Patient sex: F
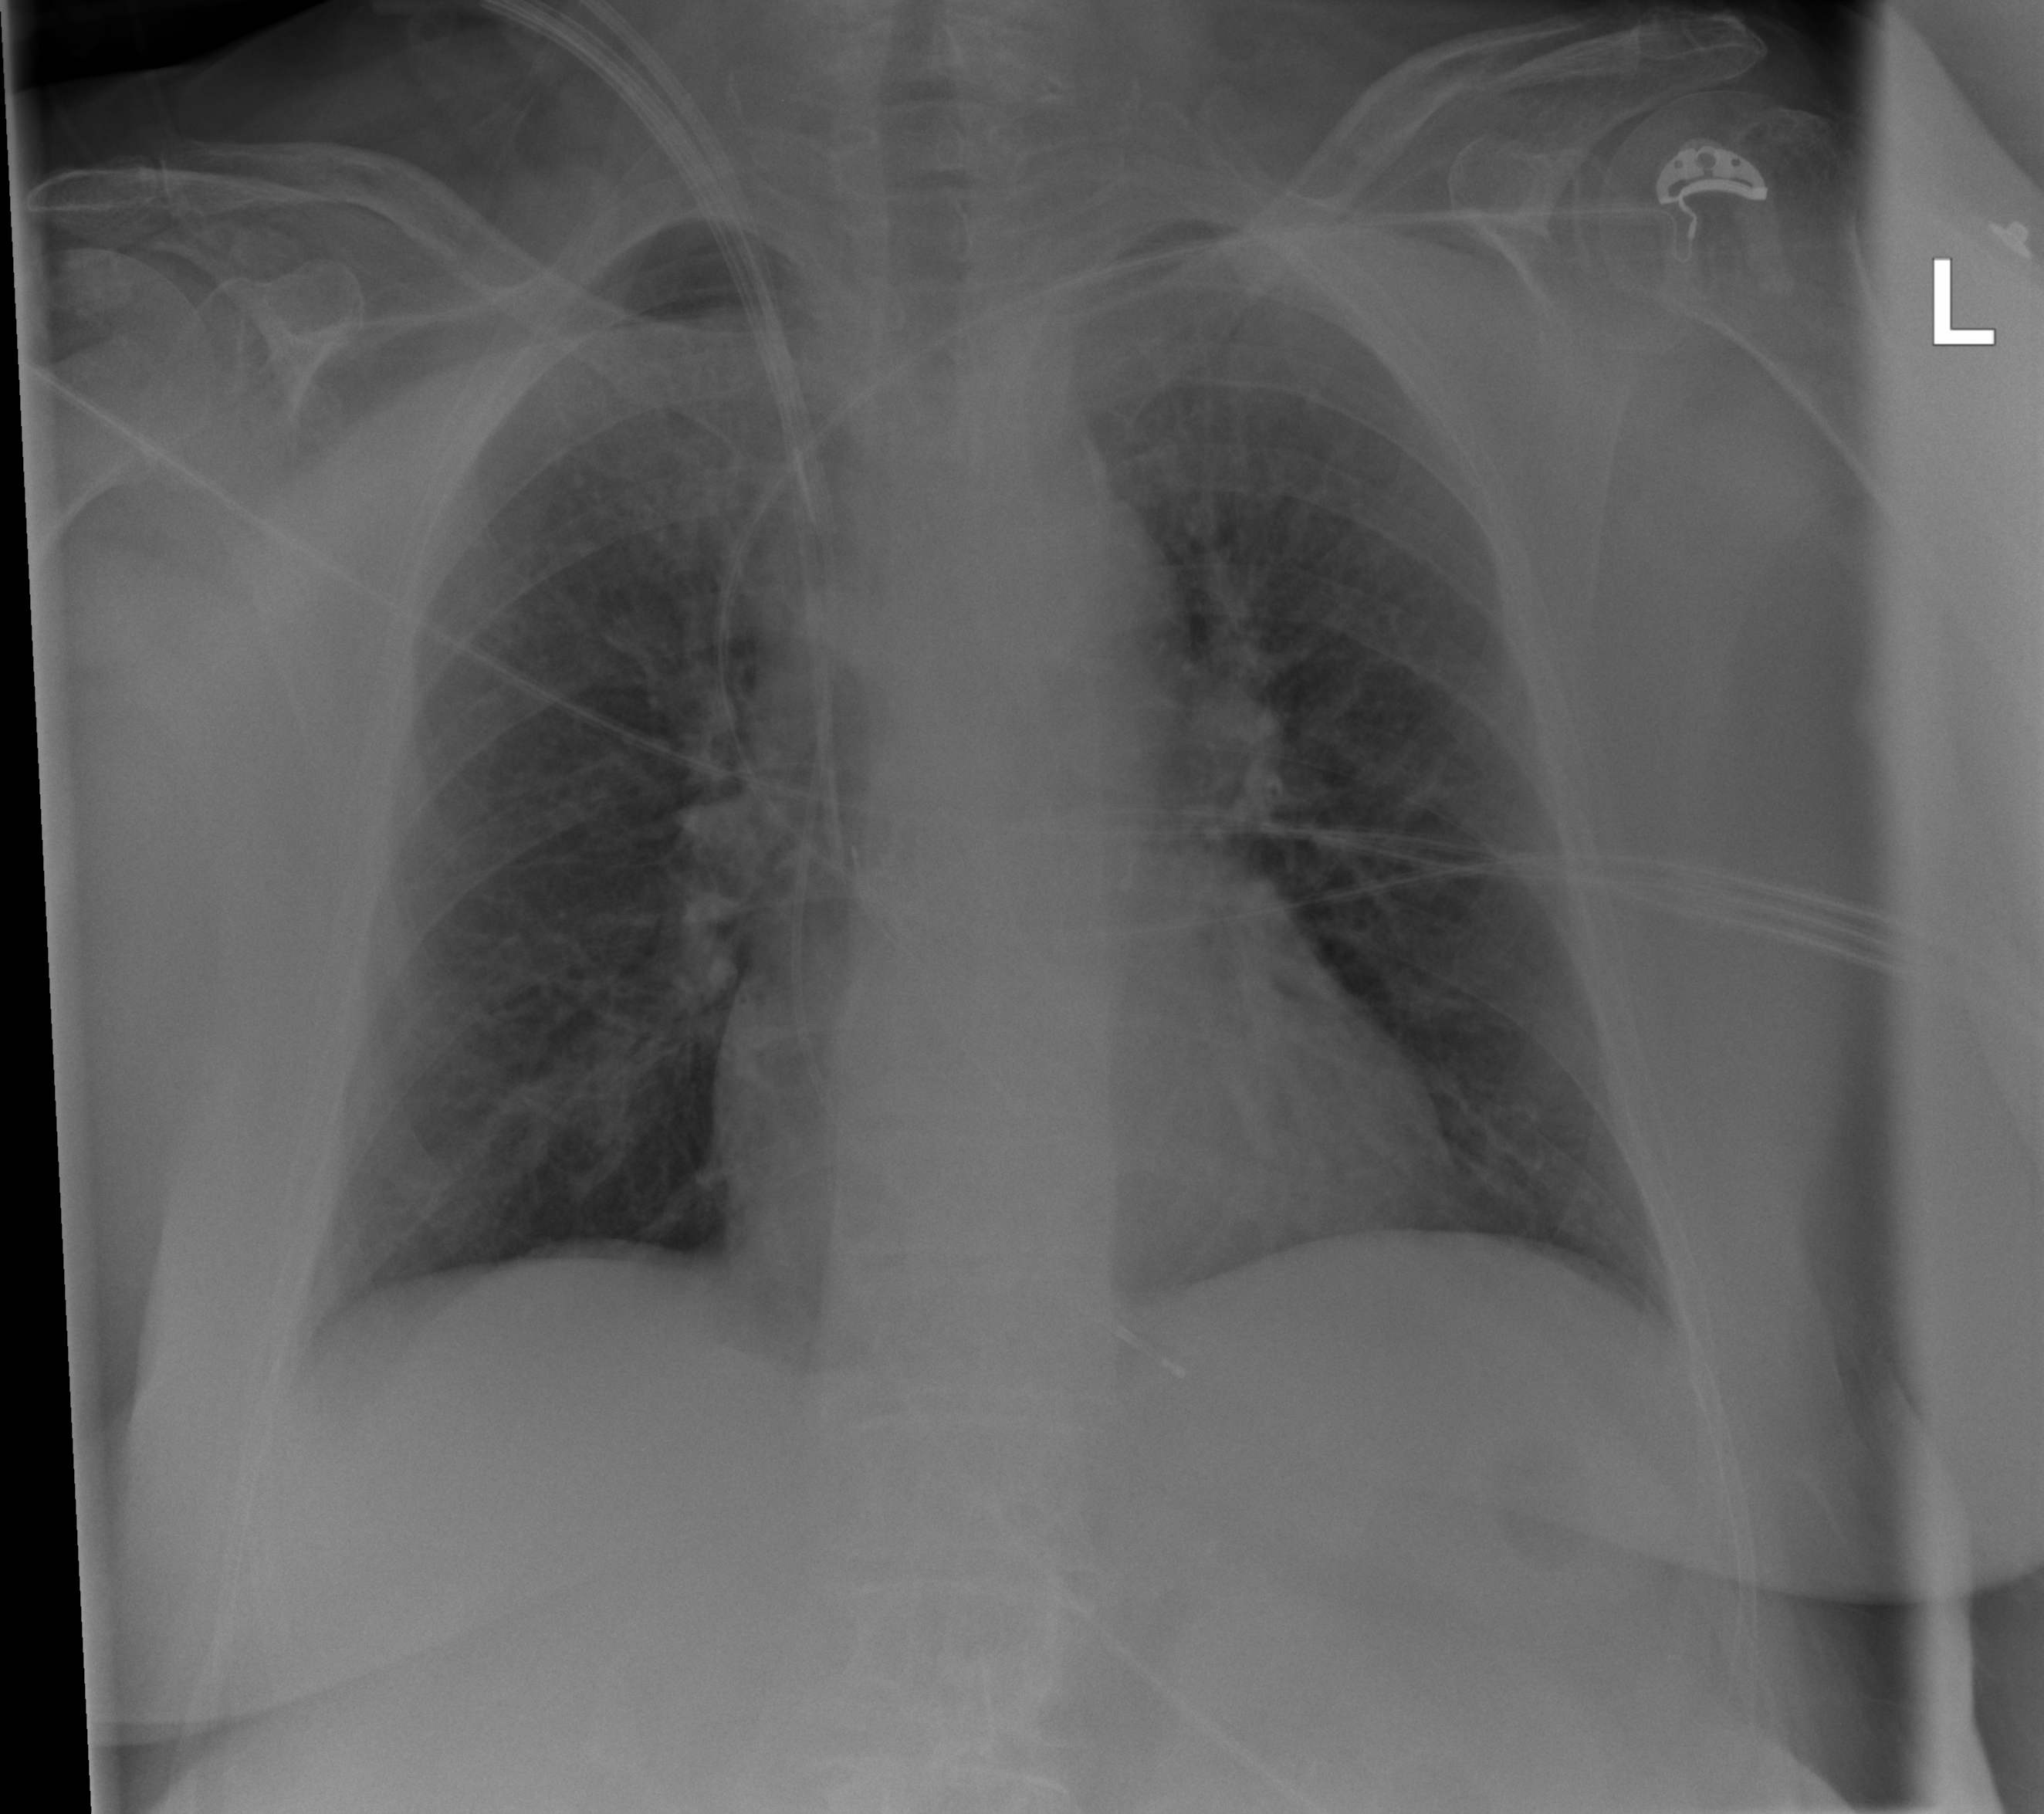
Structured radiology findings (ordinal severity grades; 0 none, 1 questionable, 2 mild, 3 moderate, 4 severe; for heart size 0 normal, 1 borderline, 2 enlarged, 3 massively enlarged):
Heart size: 2
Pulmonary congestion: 2
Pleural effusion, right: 0
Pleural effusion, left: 0
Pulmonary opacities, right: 0
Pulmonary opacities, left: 0
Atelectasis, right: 0
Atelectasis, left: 0